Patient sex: F
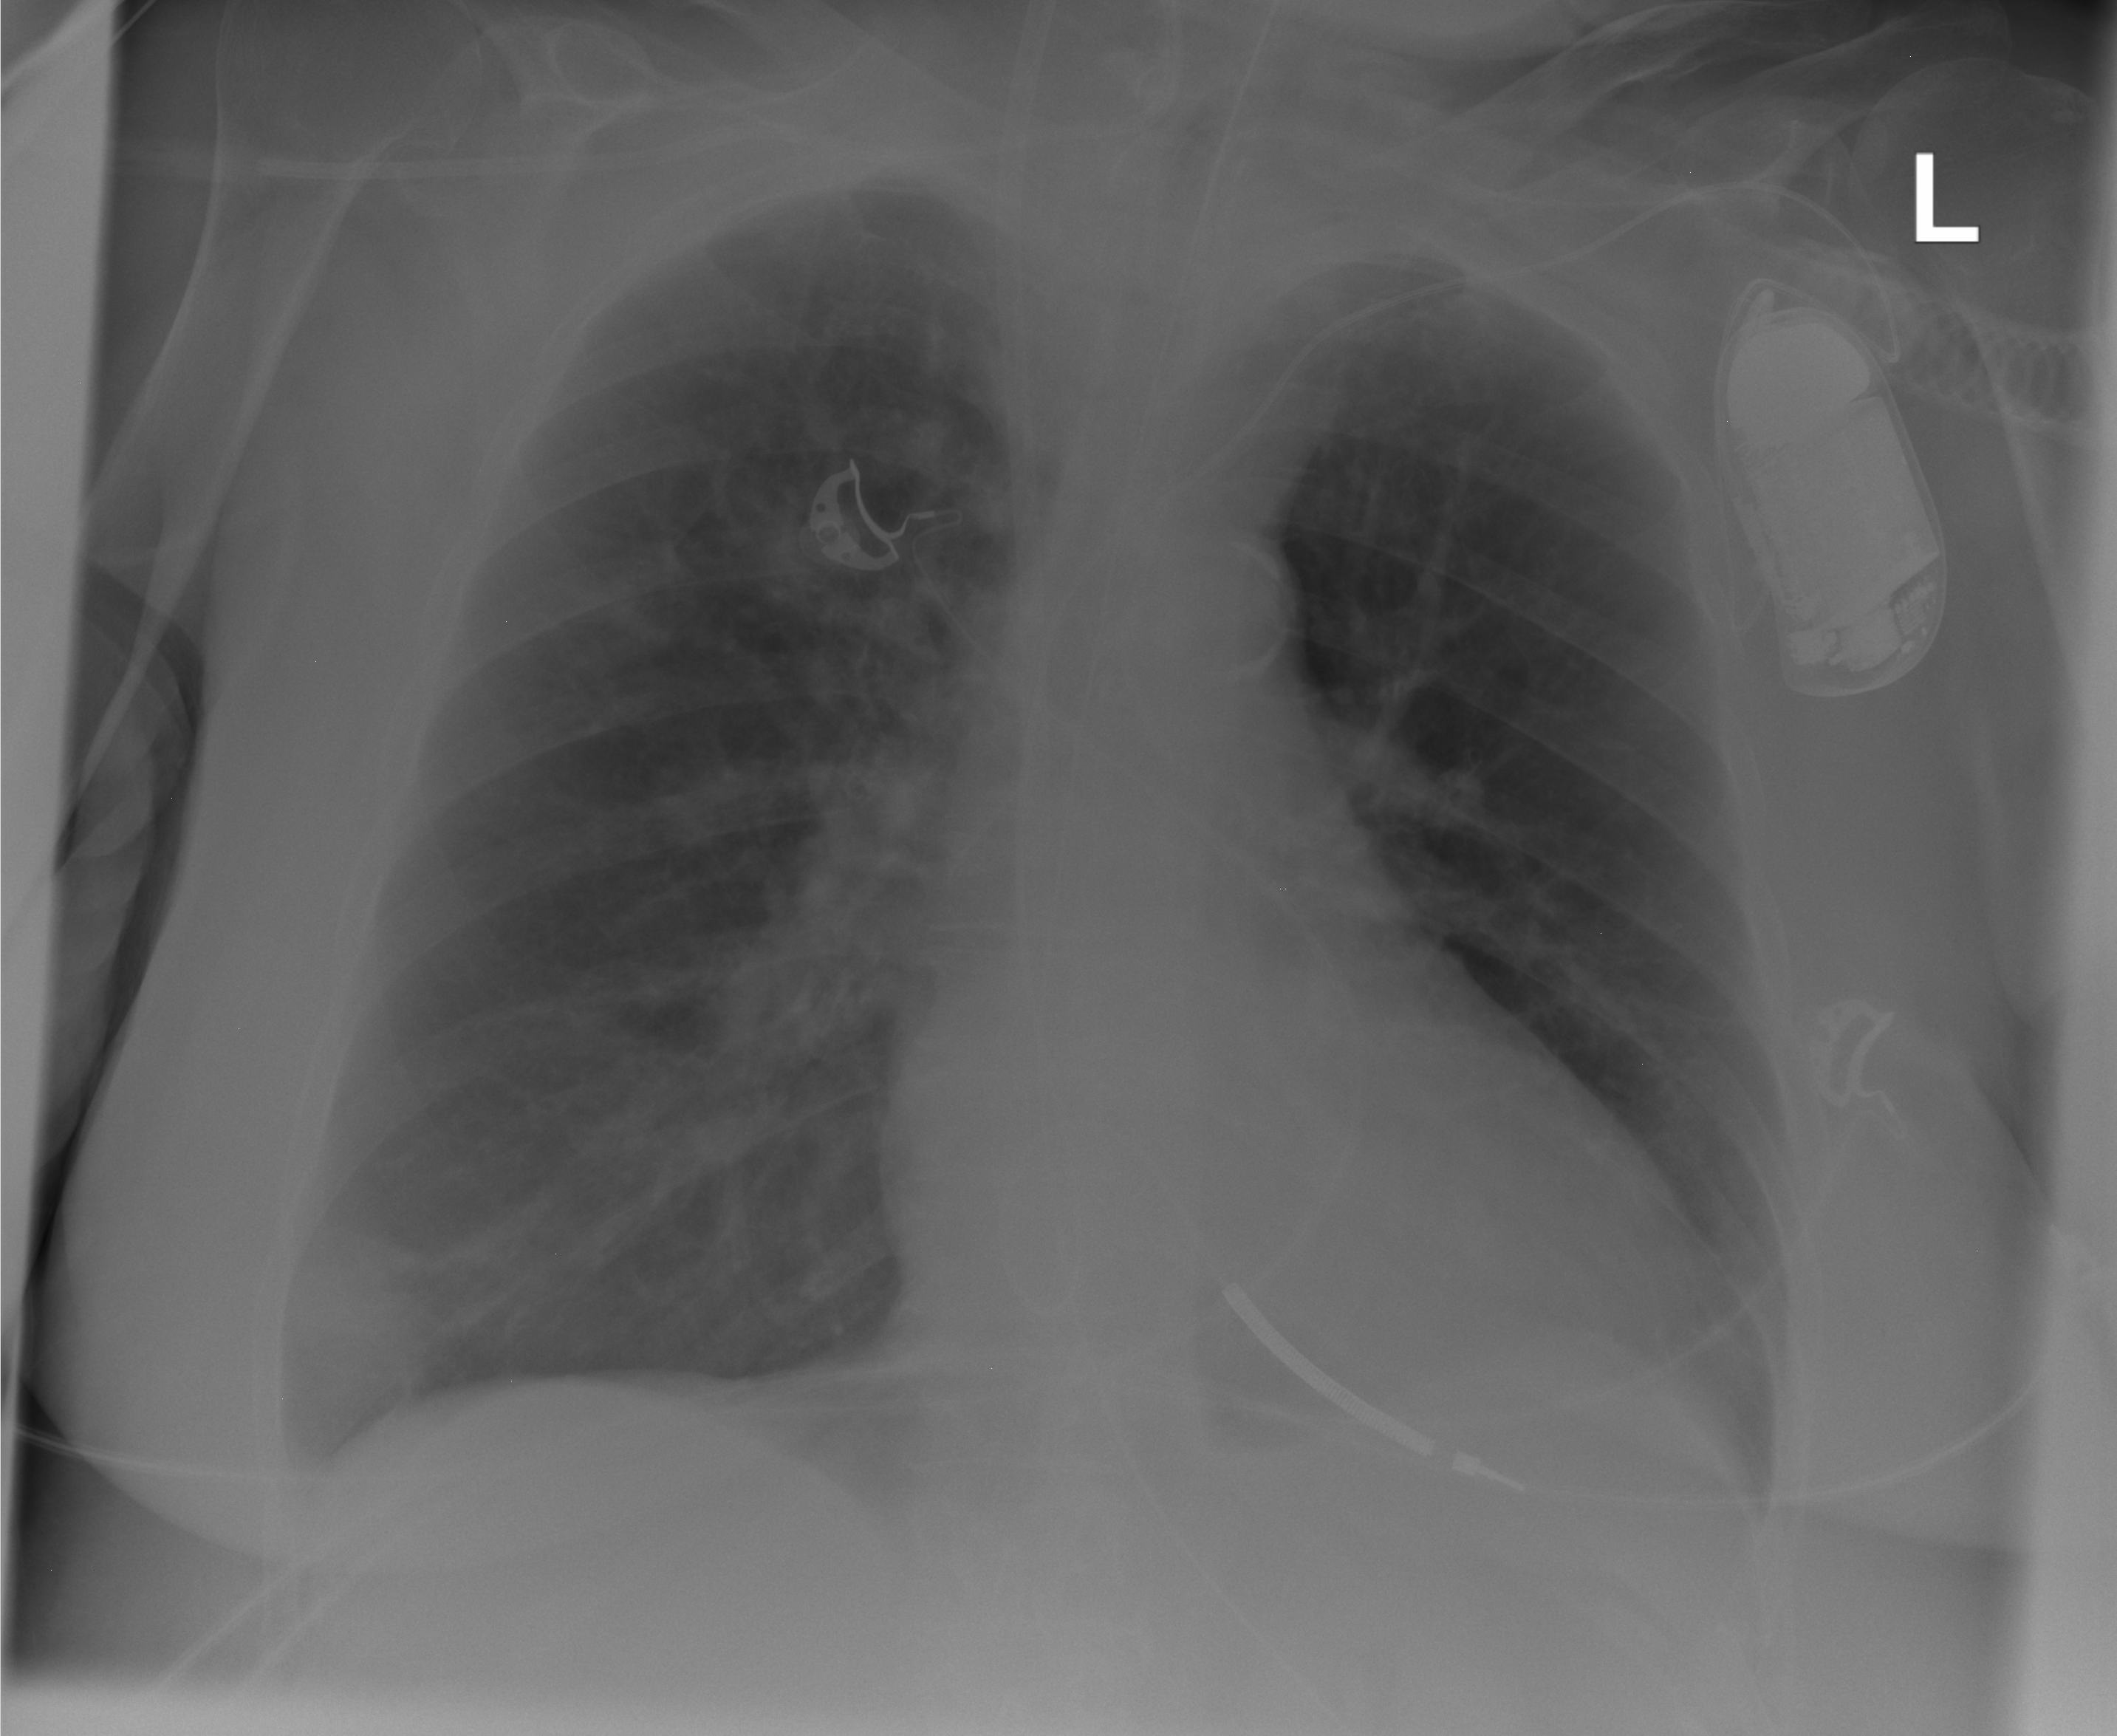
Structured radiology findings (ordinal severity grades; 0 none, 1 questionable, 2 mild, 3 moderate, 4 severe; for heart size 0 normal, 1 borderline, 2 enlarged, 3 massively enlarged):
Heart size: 2
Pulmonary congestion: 0
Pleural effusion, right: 1
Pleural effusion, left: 0
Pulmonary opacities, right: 2
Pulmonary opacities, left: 0
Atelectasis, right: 2
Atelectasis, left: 2